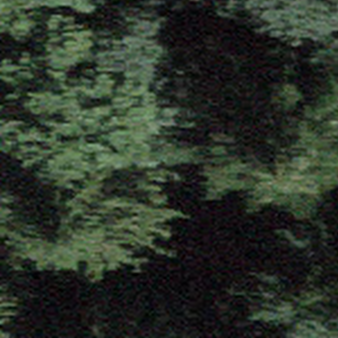
Label: other